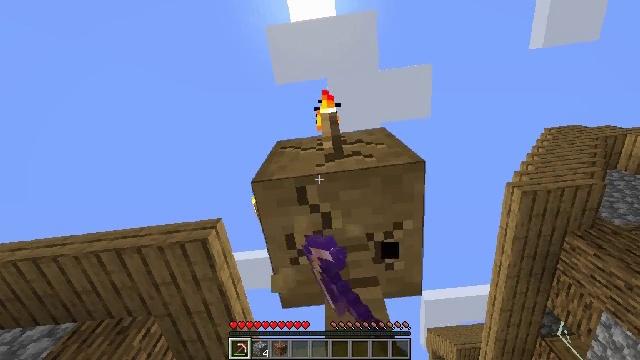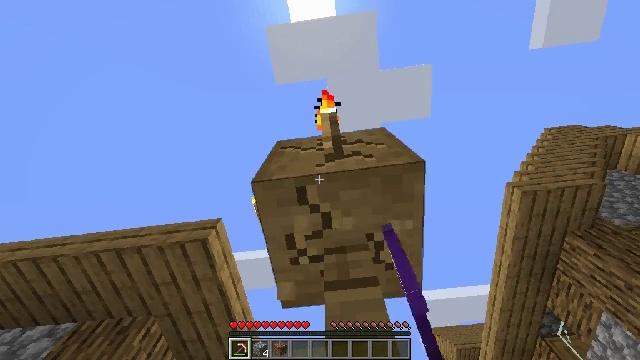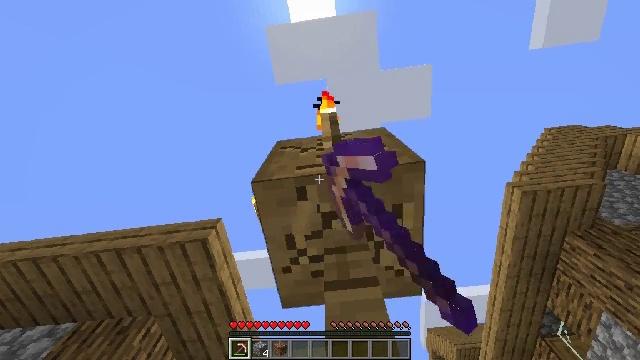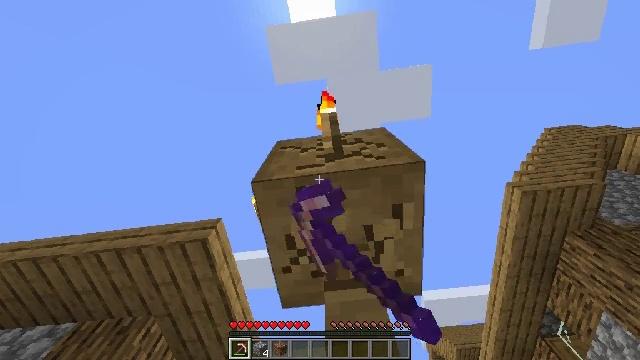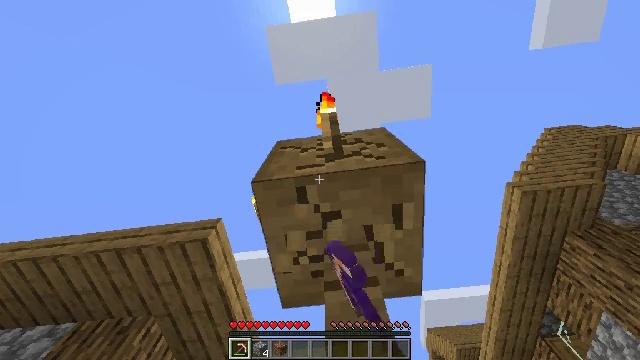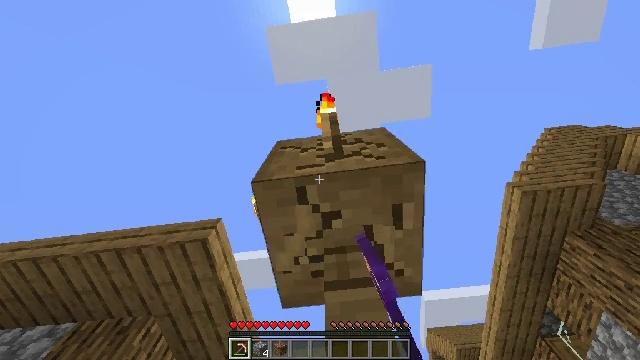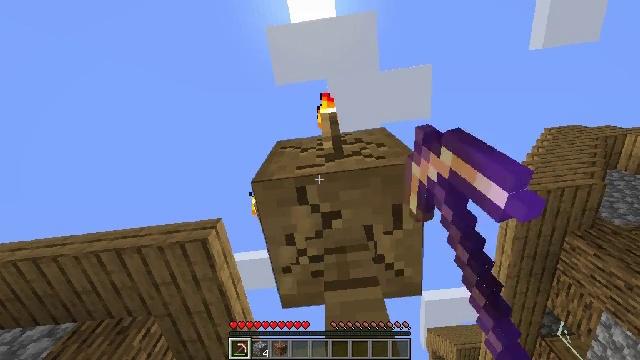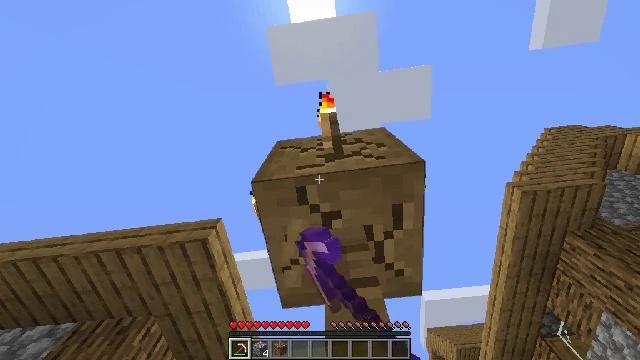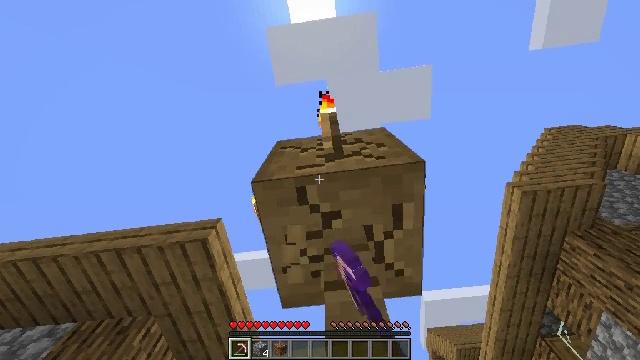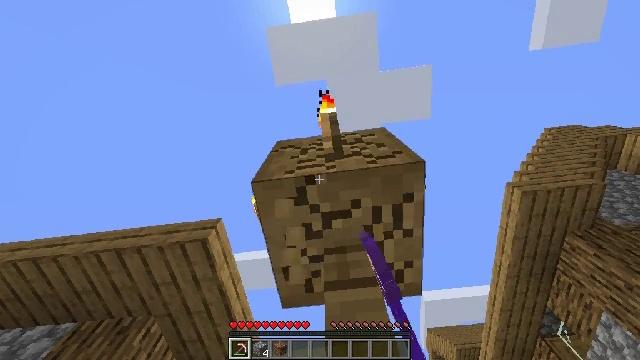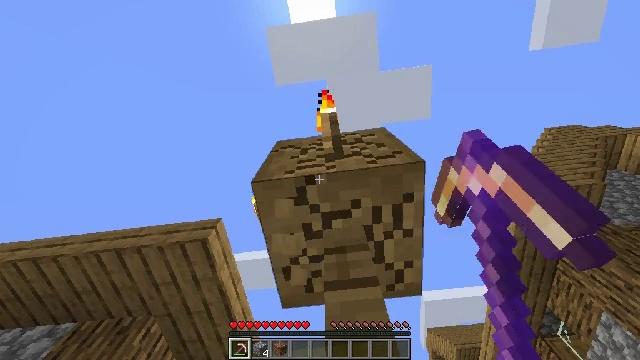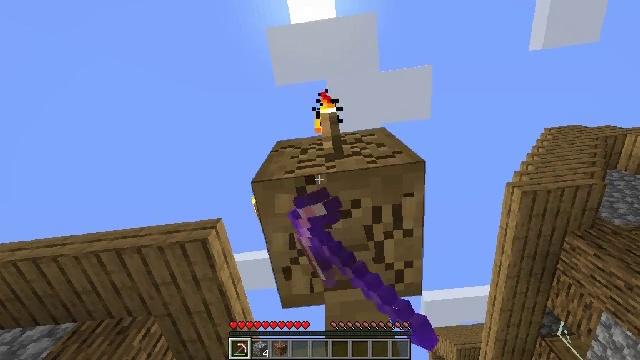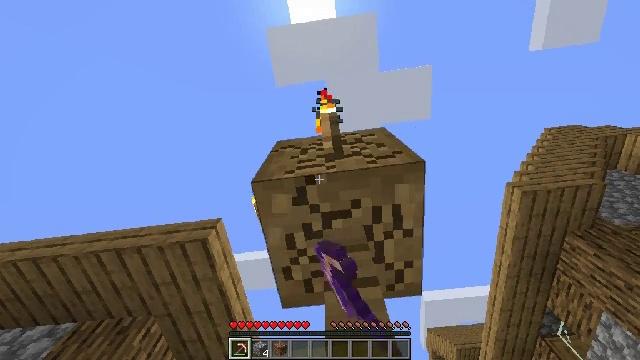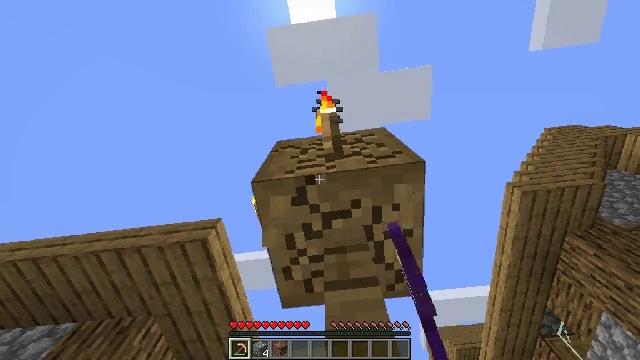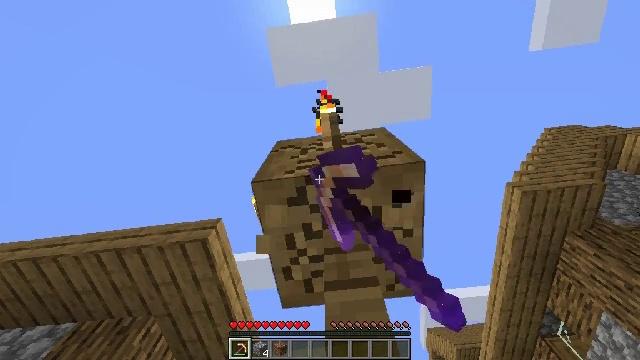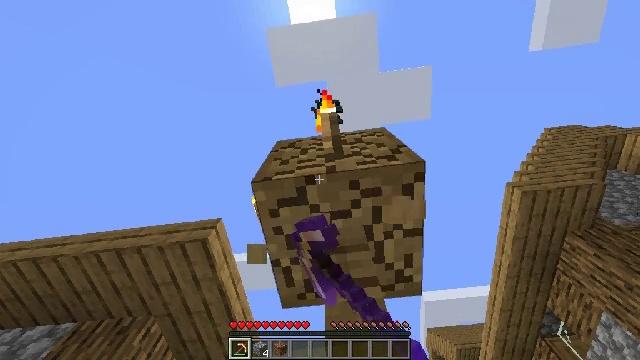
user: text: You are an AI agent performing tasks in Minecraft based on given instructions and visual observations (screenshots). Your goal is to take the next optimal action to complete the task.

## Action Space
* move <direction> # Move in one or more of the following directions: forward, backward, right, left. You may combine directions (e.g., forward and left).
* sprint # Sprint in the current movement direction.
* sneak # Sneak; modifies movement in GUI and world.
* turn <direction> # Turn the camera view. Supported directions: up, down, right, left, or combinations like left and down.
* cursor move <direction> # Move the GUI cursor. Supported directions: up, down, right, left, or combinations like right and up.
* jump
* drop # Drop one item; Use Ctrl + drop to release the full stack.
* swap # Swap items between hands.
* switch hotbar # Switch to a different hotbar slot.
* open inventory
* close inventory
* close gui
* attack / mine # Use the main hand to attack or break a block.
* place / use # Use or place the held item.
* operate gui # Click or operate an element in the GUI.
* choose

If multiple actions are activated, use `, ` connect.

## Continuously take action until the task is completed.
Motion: motion action
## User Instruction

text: Break the stripped oak wood blocks.
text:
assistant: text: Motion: attack / mine
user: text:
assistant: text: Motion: attack / mine
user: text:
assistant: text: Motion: attack / mine
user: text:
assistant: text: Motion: attack / mine
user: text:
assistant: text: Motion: attack / mine
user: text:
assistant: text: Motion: attack / mine
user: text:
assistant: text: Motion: attack / mine
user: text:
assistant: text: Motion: attack / mine
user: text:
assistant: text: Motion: attack / mine
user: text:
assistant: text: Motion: attack / mine
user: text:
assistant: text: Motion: attack / mine
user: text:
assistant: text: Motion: attack / mine
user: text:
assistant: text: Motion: attack / mine
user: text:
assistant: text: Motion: attack / mine
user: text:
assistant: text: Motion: attack / mine
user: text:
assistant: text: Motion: attack / mine
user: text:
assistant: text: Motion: attack / mine
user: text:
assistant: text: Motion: attack / mine
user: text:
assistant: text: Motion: attack / mine
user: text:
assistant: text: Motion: attack / mine
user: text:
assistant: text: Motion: attack / mine
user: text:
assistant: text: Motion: attack / mine
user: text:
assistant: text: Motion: attack / mine
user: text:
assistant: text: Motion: attack / mine
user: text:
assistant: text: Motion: attack / mine
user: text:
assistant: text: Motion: attack / mine